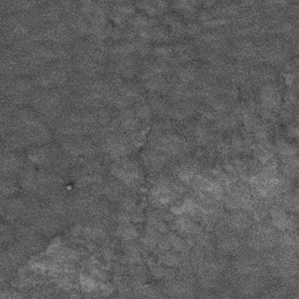
Label: frost